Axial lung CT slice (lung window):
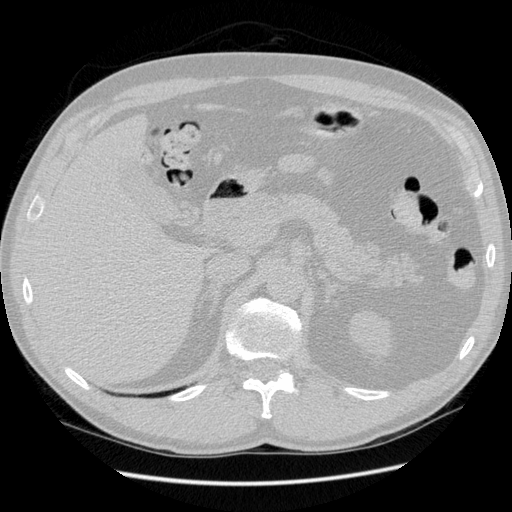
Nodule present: no